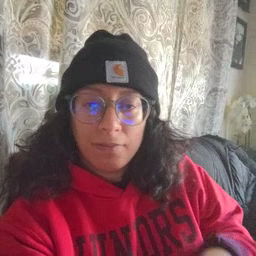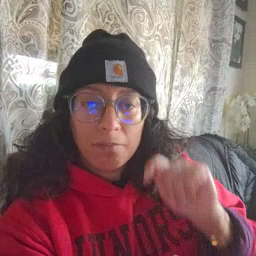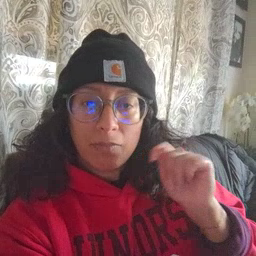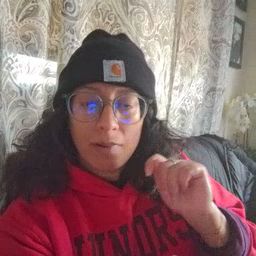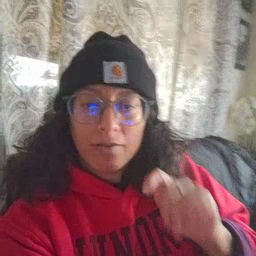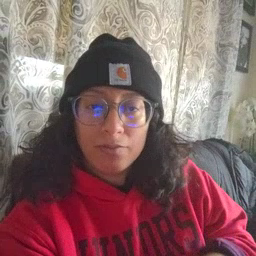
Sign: potty